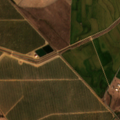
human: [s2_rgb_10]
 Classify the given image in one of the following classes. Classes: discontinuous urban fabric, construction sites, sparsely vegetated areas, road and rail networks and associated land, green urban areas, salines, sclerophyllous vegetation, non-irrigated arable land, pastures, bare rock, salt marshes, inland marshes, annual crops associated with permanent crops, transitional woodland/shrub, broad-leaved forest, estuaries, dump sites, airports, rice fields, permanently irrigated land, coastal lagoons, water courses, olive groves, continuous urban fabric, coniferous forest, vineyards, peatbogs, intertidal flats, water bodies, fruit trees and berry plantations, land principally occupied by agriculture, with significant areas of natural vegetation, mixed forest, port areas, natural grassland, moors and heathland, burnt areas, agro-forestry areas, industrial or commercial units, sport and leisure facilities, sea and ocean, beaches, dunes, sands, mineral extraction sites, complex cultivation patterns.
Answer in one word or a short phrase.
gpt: permanently irrigated land, rice fields, olive groves